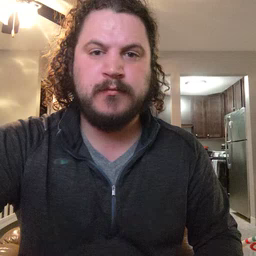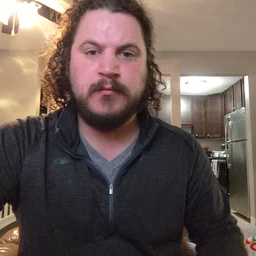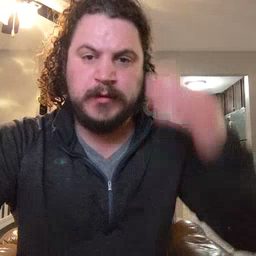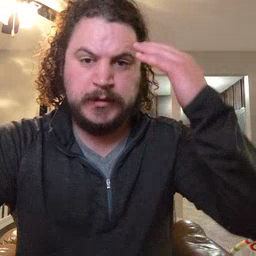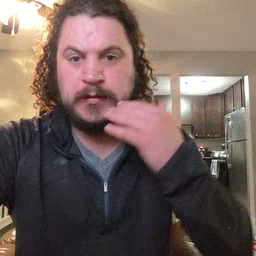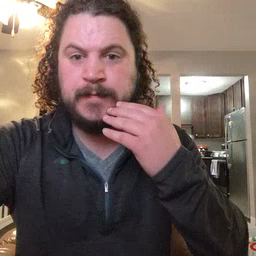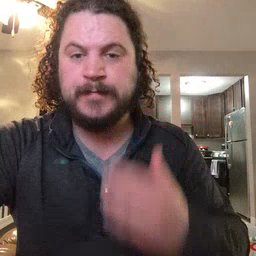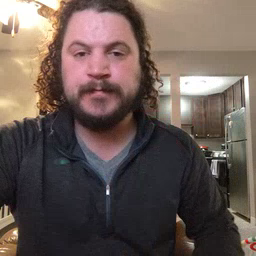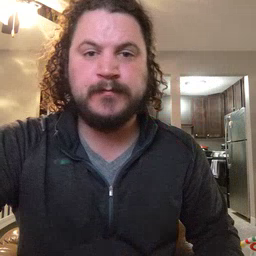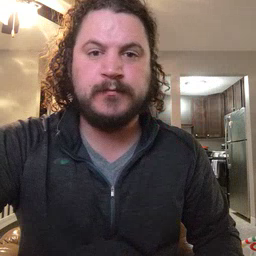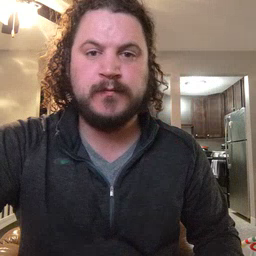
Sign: head